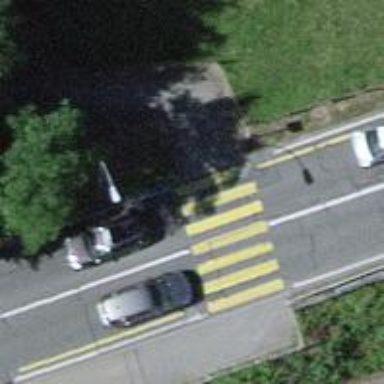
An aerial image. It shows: Uncontrolled zebra crossing with zebra markings.